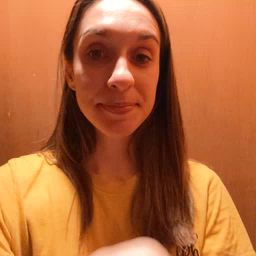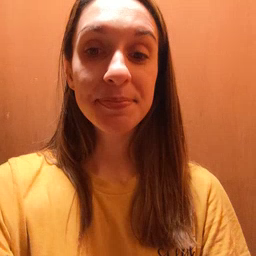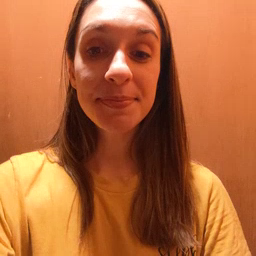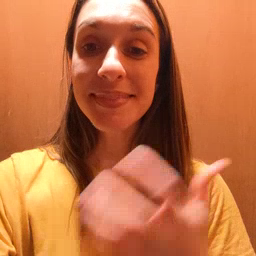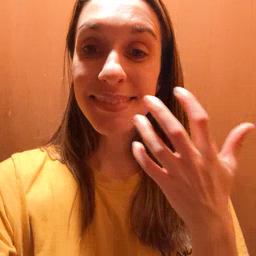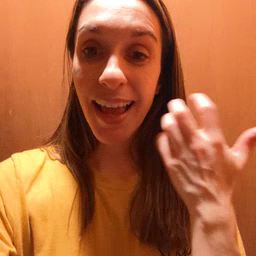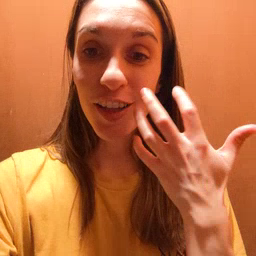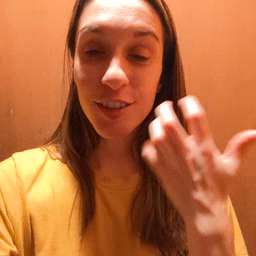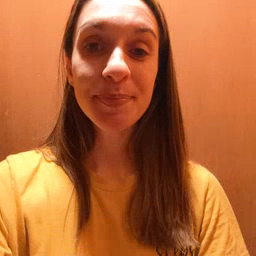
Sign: tiger